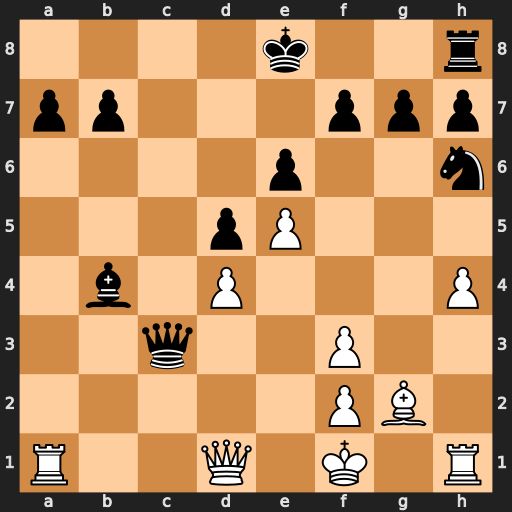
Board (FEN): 4k2r/pp3ppp/4p2n/3pP3/1b1P3P/2q2P2/5PB1/R2Q1K1R
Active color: w
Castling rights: k
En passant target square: -
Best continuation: Rc1 O-O Rxc3